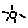
Label: sun